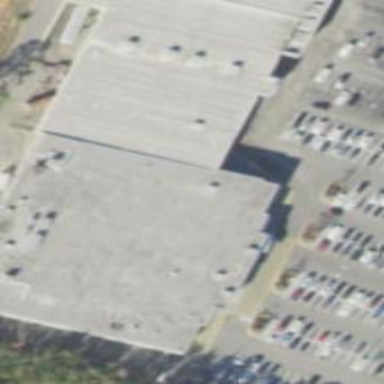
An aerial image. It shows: Building.